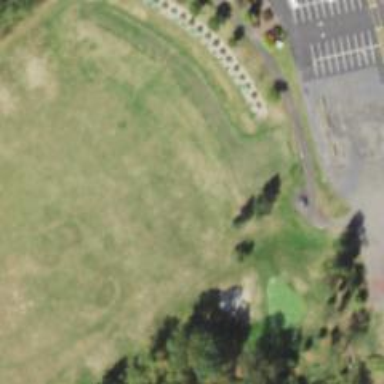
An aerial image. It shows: Grassy area designated as golf tee.